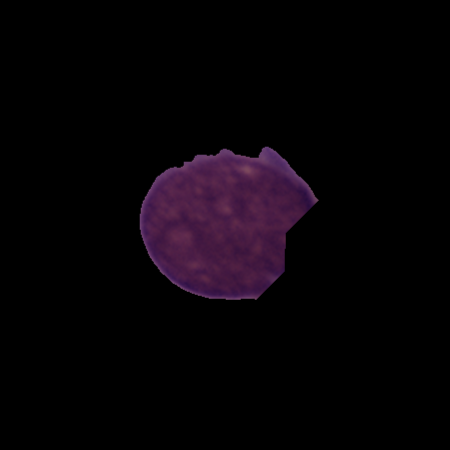
Label: healthy